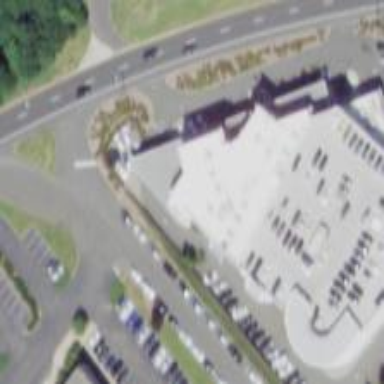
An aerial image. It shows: Retail building.